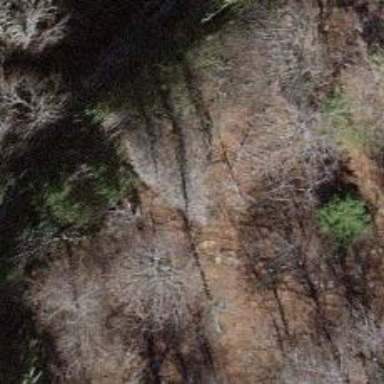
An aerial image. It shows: Natural cliff.